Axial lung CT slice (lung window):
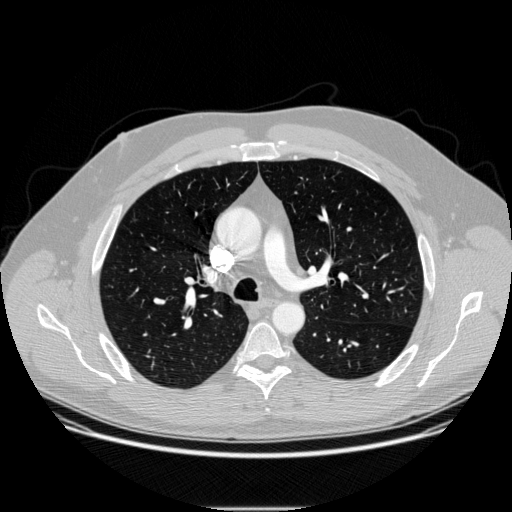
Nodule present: no